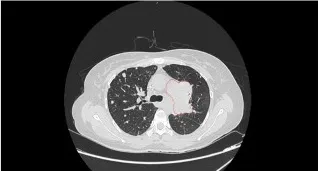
The lesions on computed tomography. (A, B) were before treatment of aletinib.
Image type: radiology (ct)